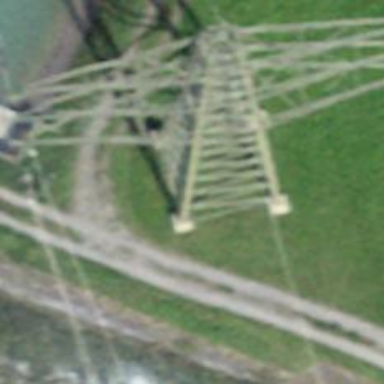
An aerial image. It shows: Lattice structure tower used for power transmission.